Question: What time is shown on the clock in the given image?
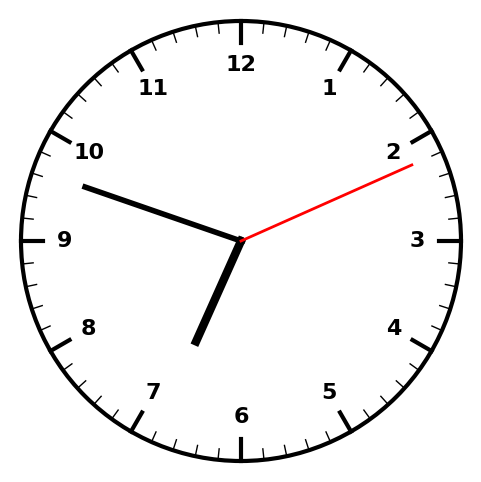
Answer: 06:48:11